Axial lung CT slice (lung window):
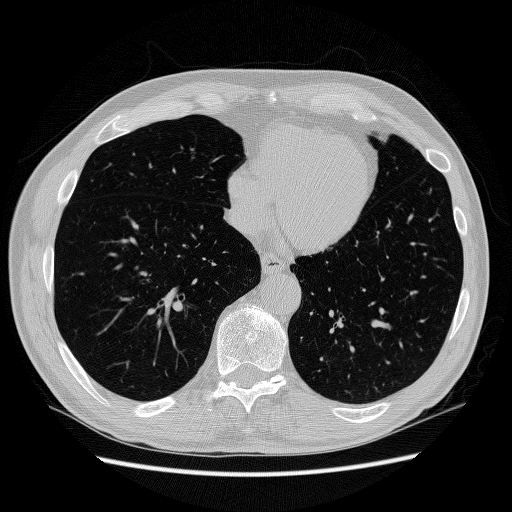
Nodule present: no